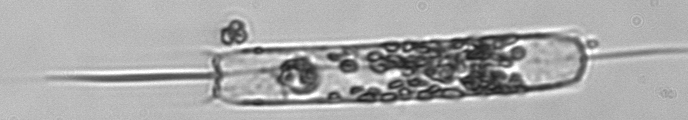
Label: Ditylum_brightwellii